Field crop: maize
Growth stage: 1
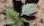
Species: datura